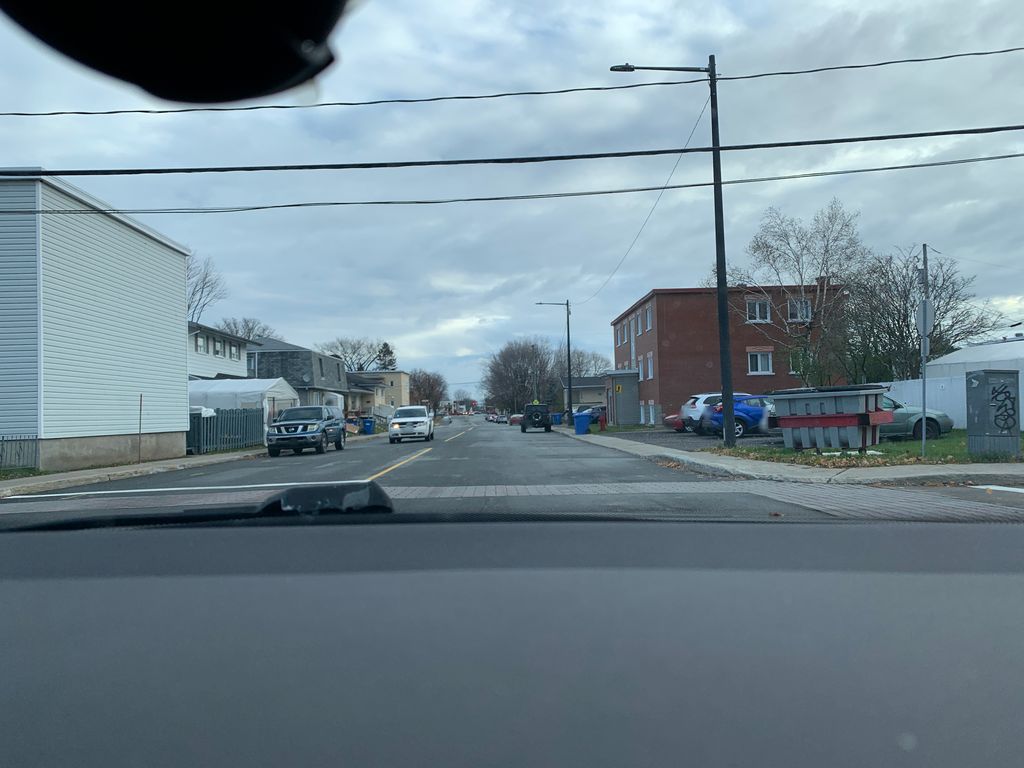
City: quebec_city